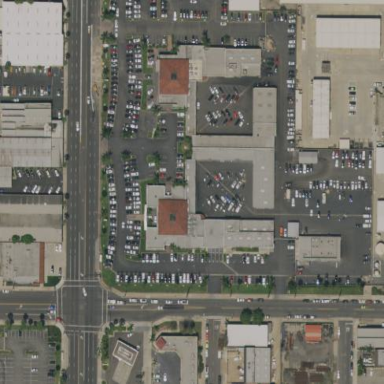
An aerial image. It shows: Car repair shop located in building dedicated to automotive services.